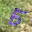
Label: 5